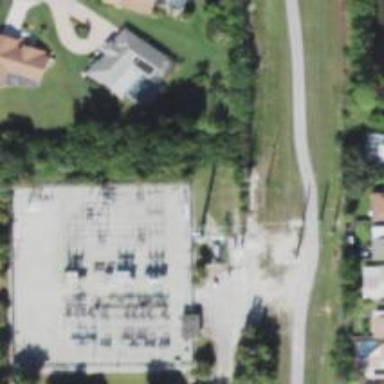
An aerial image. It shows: Switch used for power control.